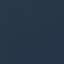
Land use / land cover: SeaLake